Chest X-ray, AP view. Patient: 43 years old, sex M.
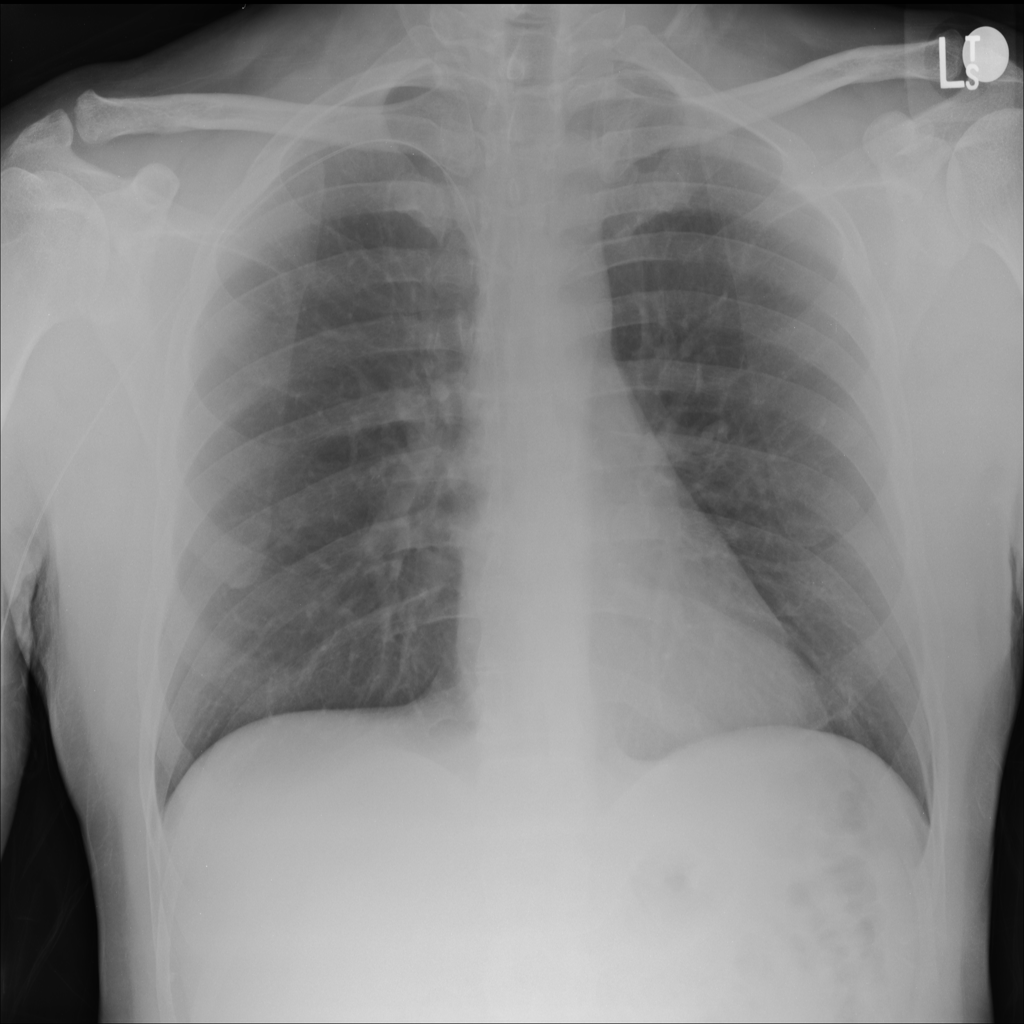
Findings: No Finding